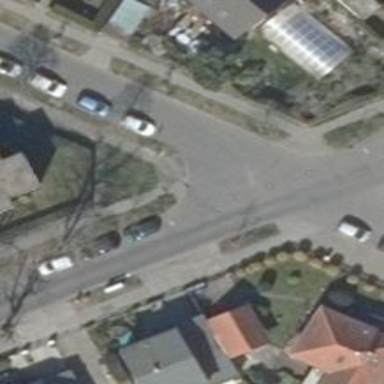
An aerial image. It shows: Footway along the road.